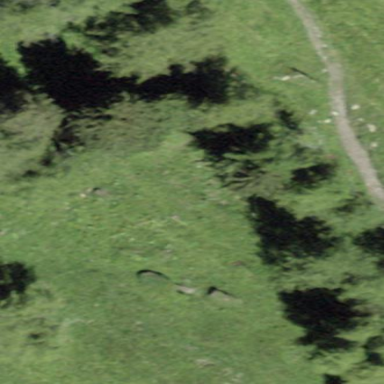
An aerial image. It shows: Forest area.